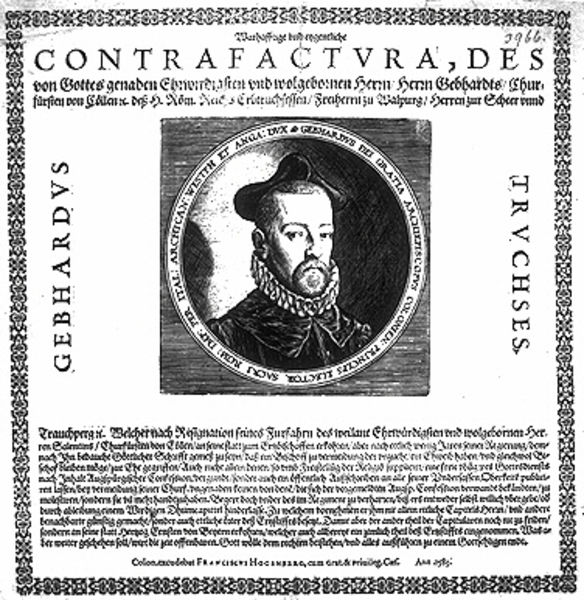
Titel: Bildnis des Kölner Kurfürsten Gebhardt
Künstler: Franz Hogenberg
Institution: (Seriendruck)
Schlagwörter: mann, schatten, weiß, grau, hut, licht, nase, ohr, schwarz, stirn, zeichnung, blick, alt, bart, jacke, mütze, augen, barock, gesicht, kragen, mensch, rahmen, bild, bildnis, halskrause, portrait, porträt, haare, mantel, adel, renaissance, kreis, rund, umrandung, ranken, schrift, papier, rahmung, graphik, ernst, inschrift, büste, verzierung, deutsch, tusche, medaillon, druck, druckgraphik, schwarz-weiß, radierung, stich, titel, text, zeitschrift, zeitung, überschrift, titelblatt, herrscher, krause, vertrag, stift, tinte, gesciht, rom, buchdruck, gotisch, mittelalter, luther, urkunde, kupferstich, schwar, dokument, römisch, traktat, latein, rechnung, umschrift, kres, reformation, schrifft, gerhard, konterfei, zeugnis, contrafactura, contrafactvra, contrafaktur, gebhard, gebhardus, gebhardvs, 1966, truchsess#, truchsess